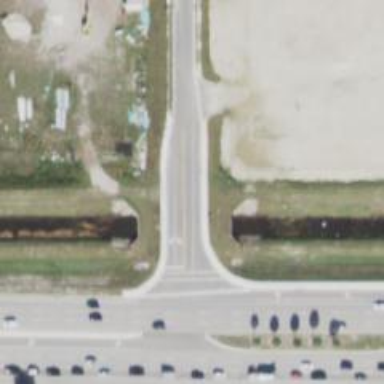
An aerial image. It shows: Culvert tunnel crossing over canal.